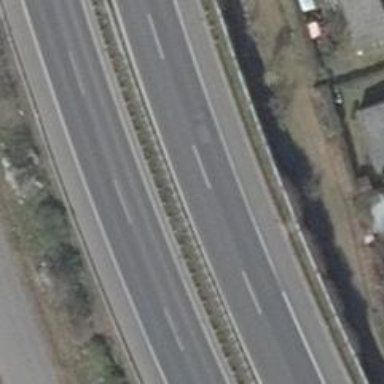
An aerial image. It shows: Trunk highway designated for motor vehicles.